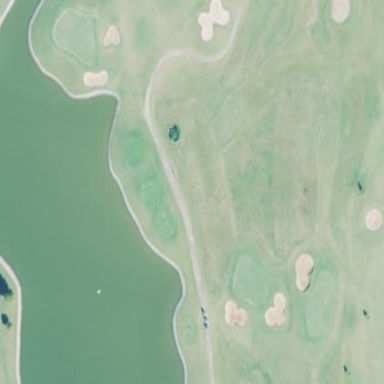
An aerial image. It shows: Rough area in golf course.